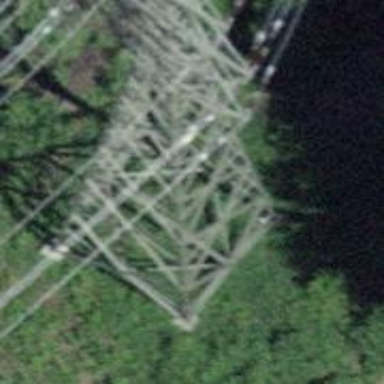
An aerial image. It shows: Lattice structure tower.